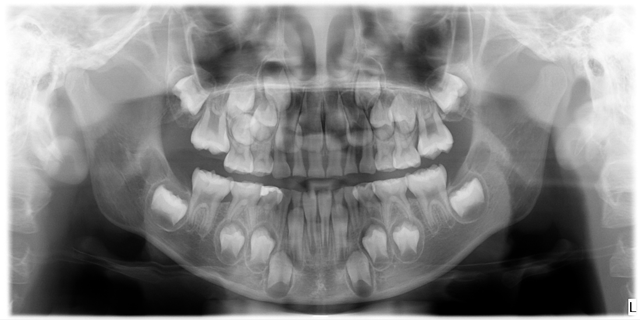
child